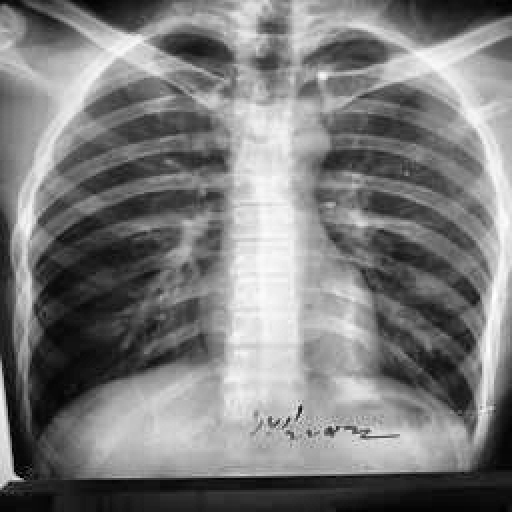
Finding: TUBERCULOSIS